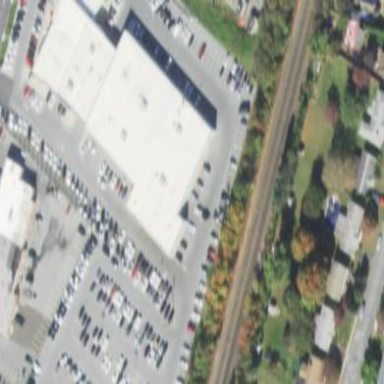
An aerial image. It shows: Car shop building.